Question: The structure of my widgets is :
To contain an area with scrollbar inside the borders with a margin, then I put this inside:
Then I add inside of it a series of :
The formlayout doesn't work as I thought it would. The widgets inside are the labels + spinboxes, all of them.
Here's an image:

First. They are not centered. I don't know why.
Second. They are all given the same fixed size, as I told them, but they are piled anyway, not squashed, so they hide each other. Why doesn't it stay that size and the parent QScrollArea shows the scrollbar outside?. That's what i want.
I don't want the contents to be squashed or stretched. I want them to be on the top. If the screen is very big, the panel will be long, but the contents will be on the top, allways with the same size.
---
Somebody requested the code, so i copy it here, but the code it really big... I think it's more confusing. But well, ill remove the lines with no meaning. Here is the part you see in that box:
'''
// THE PANEL OUTSIDE (A QWIDGET) is mainParametersLayout_. This particular scroll bar inside
// is cameraModeParametersPanel_
cameraModeParametersPanel_ = new QScrollArea();
cameraModeParametersPanel_->setHorizontalScrollBarPolicy(Qt::ScrollBarAlwaysOff);
cameraModeParametersPanel_->setVerticalScrollBarPolicy(Qt::ScrollBarAsNeeded);
mainParametersLayout_->addWidget( cameraModeParametersPanel_ );
// HERE THERE ARE TWO MORE QGROUP BOXES. THE ONE THAT DOESN'T STAY THE WAY I SHOWED IS THIS.
QVBoxLayout* mainCameraLayout = new QVBoxLayout(cameraModeParametersPanel_);
mainCameraLayout->setSpacing(5);
// GROUP BOX
QGroupBox* activeCameraParametersGroup = new QGroupBox();
activeCameraParametersGroup->setObjectName( parametersContainerName );
activeCameraParametersGroup->setTitle(strings->cameraModeCameraParamsTitle);
mainCameraLayout->addWidget( activeCameraParametersGroup );
// LAYOUT
QFormLayout* paramLayout = new QFormLayout( activeCameraParametersGroup );
paramLayout->setRowWrapPolicy(QFormLayout::DontWrapRows);
paramLayout->setFormAlignment( Qt::AlignHCenter | Qt::AlignTop );
paramLayout->setLabelAlignment(Qt::AlignRight);
// Iso : Spin Integer
isoSpin = new SmartIntSpinButtons( control->getMinISO(), control->getMaxISO() );
isoSpin->setSizePolicy(QSizePolicy::Expanding, QSizePolicy::Fixed);
paramLayout->addRow(strings->cameraISOCapString, isoSpin);
// FStop: Spin Double
fstopSpin = new SmartDoubleSpinButtons( control->getMinFStop(), control->getMaxFStop(), 2);
fstopSpin->setSizePolicy(QSizePolicy::Expanding, QSizePolicy::Fixed);
paramLayout->addRow(strings->cameraFStopString, fstopSpin);
// some other spins here...
// Camera position: 3 Spin Double (X,Y,Z)
camPosSpinX = new SmartDoubleSpinButtons( control->getMinCamPos(), control->getMaxCamPos(), 1);
camPosSpinY = new SmartDoubleSpinButtons( control->getMinCamPos(), control->getMaxCamPos(), 1);
camPosSpinZ = new SmartDoubleSpinButtons( control->getMinCamPos(), control->getMaxCamPos(), 1);
camPosSpinX->setSizePolicy(QSizePolicy::Fixed, QSizePolicy::Fixed);
camPosSpinY->setSizePolicy(QSizePolicy::Fixed, QSizePolicy::Fixed);
camPosSpinZ->setSizePolicy(QSizePolicy::Fixed, QSizePolicy::Fixed);
paramLayout->addRow( new QLabel( strings->cameraPositionString ) );
QHBoxLayout* positionLy = new QHBoxLayout();
positionLy->addWidget( camPosSpinX );
positionLy->addWidget( camPosSpinY );
positionLy->addWidget( camPosSpinZ );
paramLayout->addRow( positionLy );
// Target Position: 3 Spin Double( X,Y,Z )
camTargetPosSpinX = new SmartDoubleSpinButtons( control->getMinCamTarget(), control->getMaxCamTarget(), 1);
camTargetPosSpinY = new SmartDoubleSpinButtons( control->getMinCamTarget(), control->getMaxCamTarget(), 1);
camTargetPosSpinZ = new SmartDoubleSpinButtons( control->getMinCamTarget(), control->getMaxCamTarget(), 1);
camTargetPosSpinX->setSizePolicy(QSizePolicy::Fixed, QSizePolicy::Fixed);
camTargetPosSpinY->setSizePolicy(QSizePolicy::Fixed, QSizePolicy::Fixed);
camTargetPosSpinZ->setSizePolicy(QSizePolicy::Fixed, QSizePolicy::Fixed);
paramLayout->addRow( new QLabel( strings->cameraTargetPositionString ));
QHBoxLayout* targetLy = new QHBoxLayout();
targetLy->addWidget( camTargetPosSpinX );
targetLy->addWidget( camTargetPosSpinY );
targetLy->addWidget( camTargetPosSpinZ );
paramLayout->addRow( targetLy );
// and the resoultion spins, which are the same style like the last one (but only X and Y).
'''
Now comes the stylesheet of all:
'''
/* THE PANEL THAT CONTAINS THE QSCROLLBAR OUTSIDE */
SmartPanel
{
background-image: url(:/resources/images/containers/panel_bg.png);
background-repeat: repeat-y;
background-position: left top;
background-color: white;
border: 1px solid #aaa;
border-radius: 10;
min-width: 20px;
padding: 5px;
}
QScrollArea#parametersPanelScrollArea
{
background: transparent;
border: none;
}
/* the qgroupbox */
QGroupBox#parametersContainer
{
background-color: white;
padding-top: 25px;
border-style: solid;
border-width: 1px;
border-color: #aaa;
border-radius: 10px;
}
QGroupBox#parametersContainer::title {
subcontrol-origin: margin;
subcontrol-position: top center;
border: 1px solid #aaa;
margin-top: -5px;
padding: 8px 5px 5px 5px;
font-size: 18px;
border-radius: 5px;
}
/* ------------------ SPINBOX WIDGET ------------------------------------------*/
QWidget#intSpin, QWidget#doubleSpin
{
min-height: 20px;
border: 1px solid #ccc;
padding: 0px;
border-top-left-radius: 4px;
border-bottom-left-radius: 4px;
background: qlineargradient(x1:0, y1:0, x2:0, y2:1, stop:0 #ddd, stop:1 #fff);
}
QPushButton#upSpinBtn,
QPushButton#downSpinBtn
{
border-radius: 0px;
/*background: qlineargradient(x1:0, y1:0, x2:0, y2:1, stop:0 #ddd, stop:1 #fff);*/
background-repeat: no-repeat;
background-position: center;
border: none;
}
QPushButton#upSpinBtn
{
background-image: url(:/resources/images/buttons/up_sm_arrow.png);
}
QPushButton#downSpinBtn
{
background-image: url(:/resources/images/buttons/down_sm_arrow.png);
}
'''
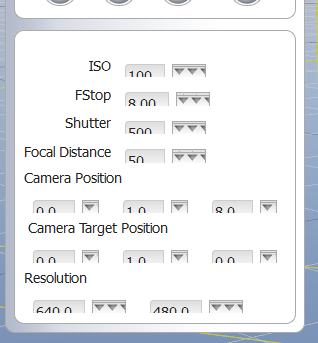
Answer: QScrollArea is not a container. QScrollArea is a "scrolling view" for another widget. You shouldn't set up layout on QScrollArea. You should create widget, fill it with proper layout and then use <URL> to make it scrollable.